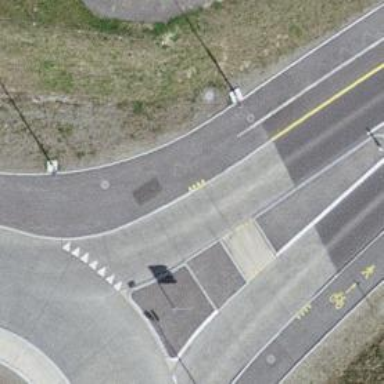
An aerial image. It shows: Unmarked crossing on the road.